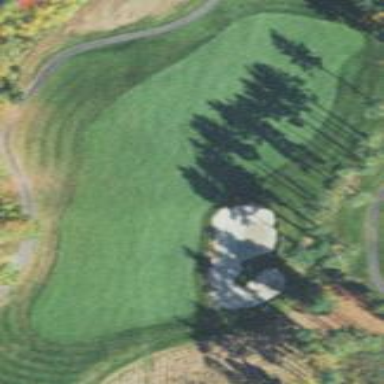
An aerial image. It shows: Area of rough grass used for golf.